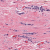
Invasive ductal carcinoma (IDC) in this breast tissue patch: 1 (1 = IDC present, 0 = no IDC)